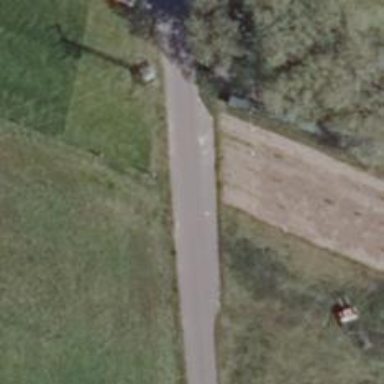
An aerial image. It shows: Passing place on the road.